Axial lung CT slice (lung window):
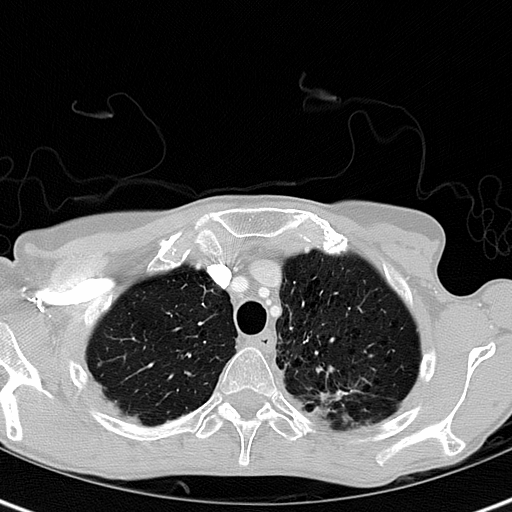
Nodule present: no